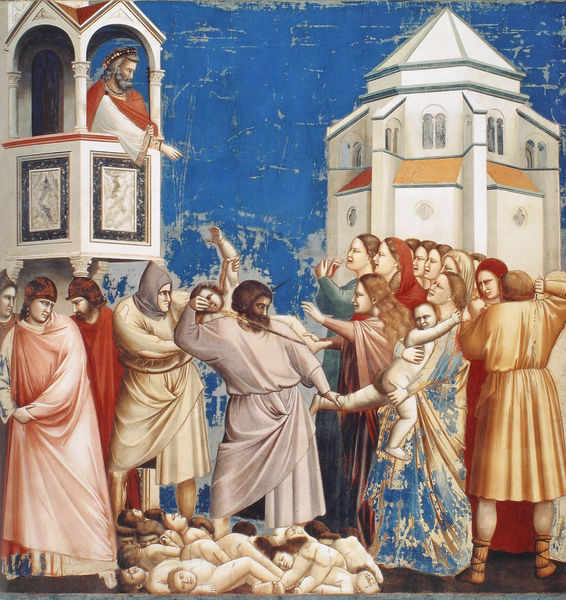
Titel: Arenakapelle / Scrovegni-Kapelle
Künstler: Giotto di Bondone
Standort: Padua, Arenakapelle (EU - I - Venetien)
Schlagwörter: blau, gemälde, kampf, mann, frauen, menschen, fenster, frau, männer, weiss, haus, wand, architektur, herodes, mord, tod, tot, kirche, haare, kind, mutter, kinder, turm, baby, angst, krieg, könig, soldaten, burg, palast, babys, schwert, tote, panik, pilatus, prediger, pfarrer, kanzel, mittelalter, predigt, tempel, opfer, töten, jerusalem, bau, fresco, mörder, ägypten, heiligenbild, giotto, kindermord, bethlehem, schergen, opfergabe, söldner, todt, schlächter, di, bondone, ermodunf, ermodrnung, capella degli scrovegni, kindstot, uneinigkeit, kndermord, indermord